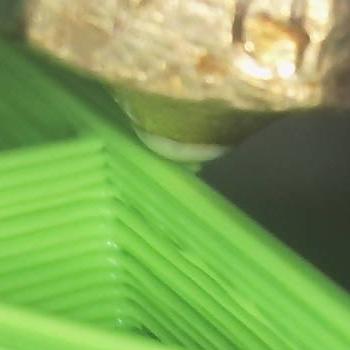
Flow rate: 149%